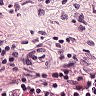
Metastatic tissue present: no